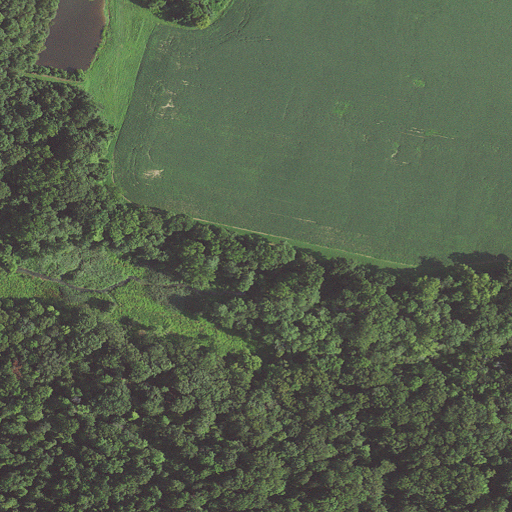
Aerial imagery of cape in Maryland named Veazey Neck containing cultivated crops, woody wetlands, deciduous forest, pasture, mixed forest, and herbaceous wetlands